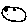
Label: smiley face